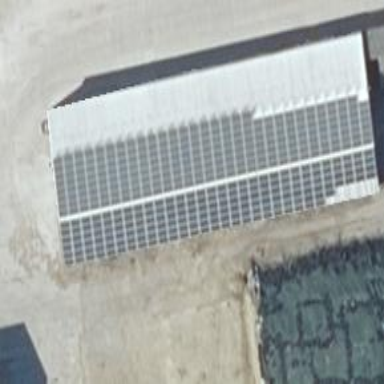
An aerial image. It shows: Farm auxiliary building with solar photovoltaic panel generator producing small amount of electricity.